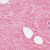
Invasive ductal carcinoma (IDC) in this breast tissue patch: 0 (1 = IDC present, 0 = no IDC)